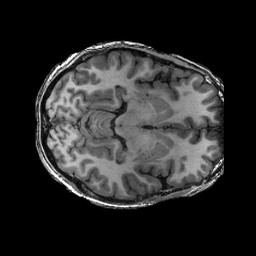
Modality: T1w
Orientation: axial
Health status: ill
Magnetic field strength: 3 T